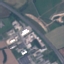
Land use / land cover class: Highway